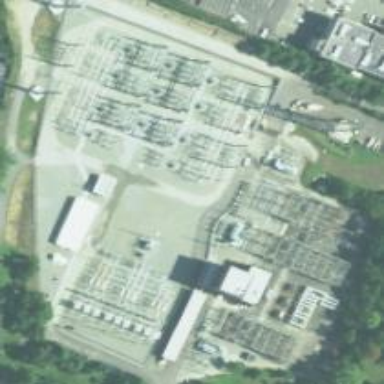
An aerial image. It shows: Power substation.